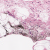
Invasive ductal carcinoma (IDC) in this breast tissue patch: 0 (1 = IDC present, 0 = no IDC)